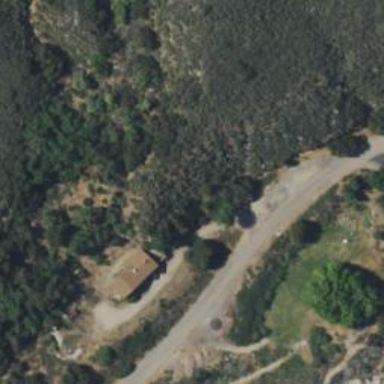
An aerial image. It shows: Driveway leading to service road.